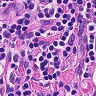
Metastatic tissue present: no